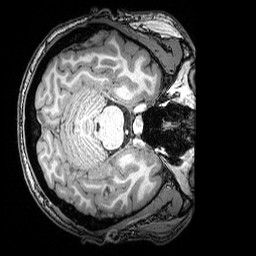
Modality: T1w
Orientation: axial
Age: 22
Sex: male
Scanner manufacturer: siemens
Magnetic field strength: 3 T
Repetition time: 2.53 s
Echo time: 0.00388 s